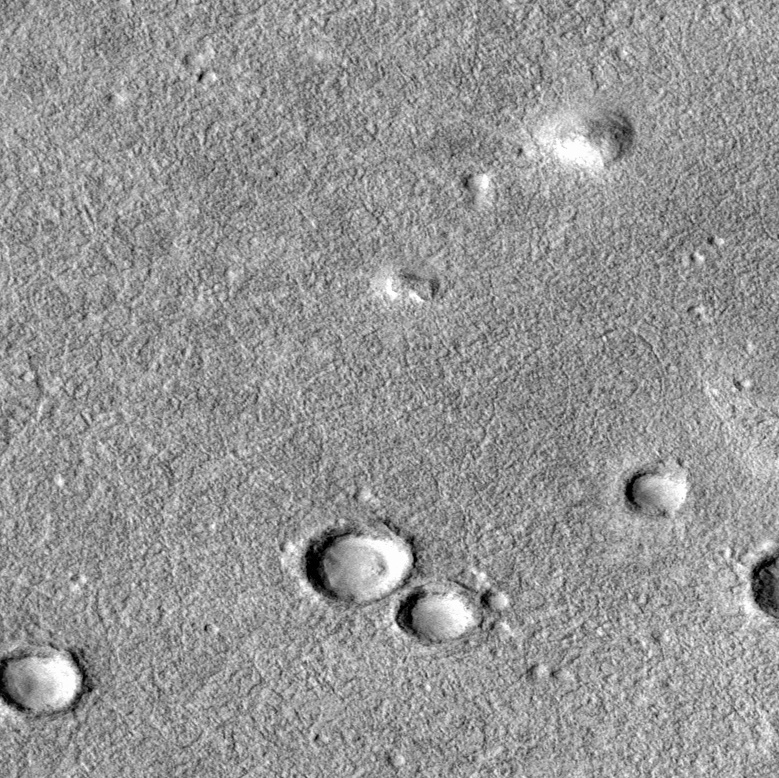
Label: dustdevil